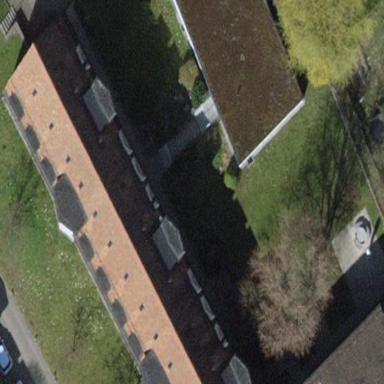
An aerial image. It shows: Apartments building with gambrel-shaped roof.